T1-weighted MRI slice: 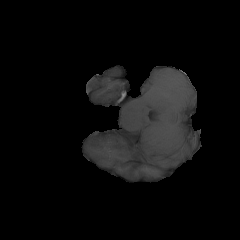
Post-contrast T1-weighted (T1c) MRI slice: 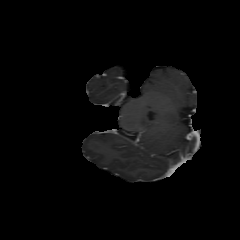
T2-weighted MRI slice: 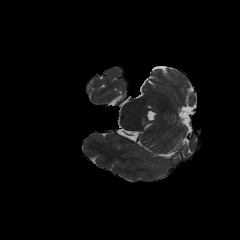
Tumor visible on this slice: yes